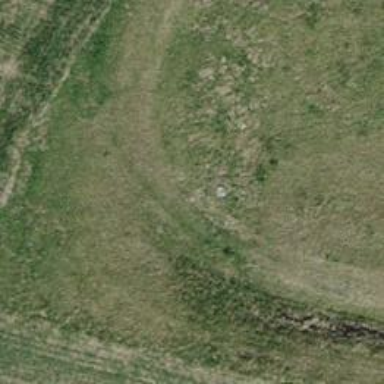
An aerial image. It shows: Grass track with grade4 quality surface.